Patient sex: M
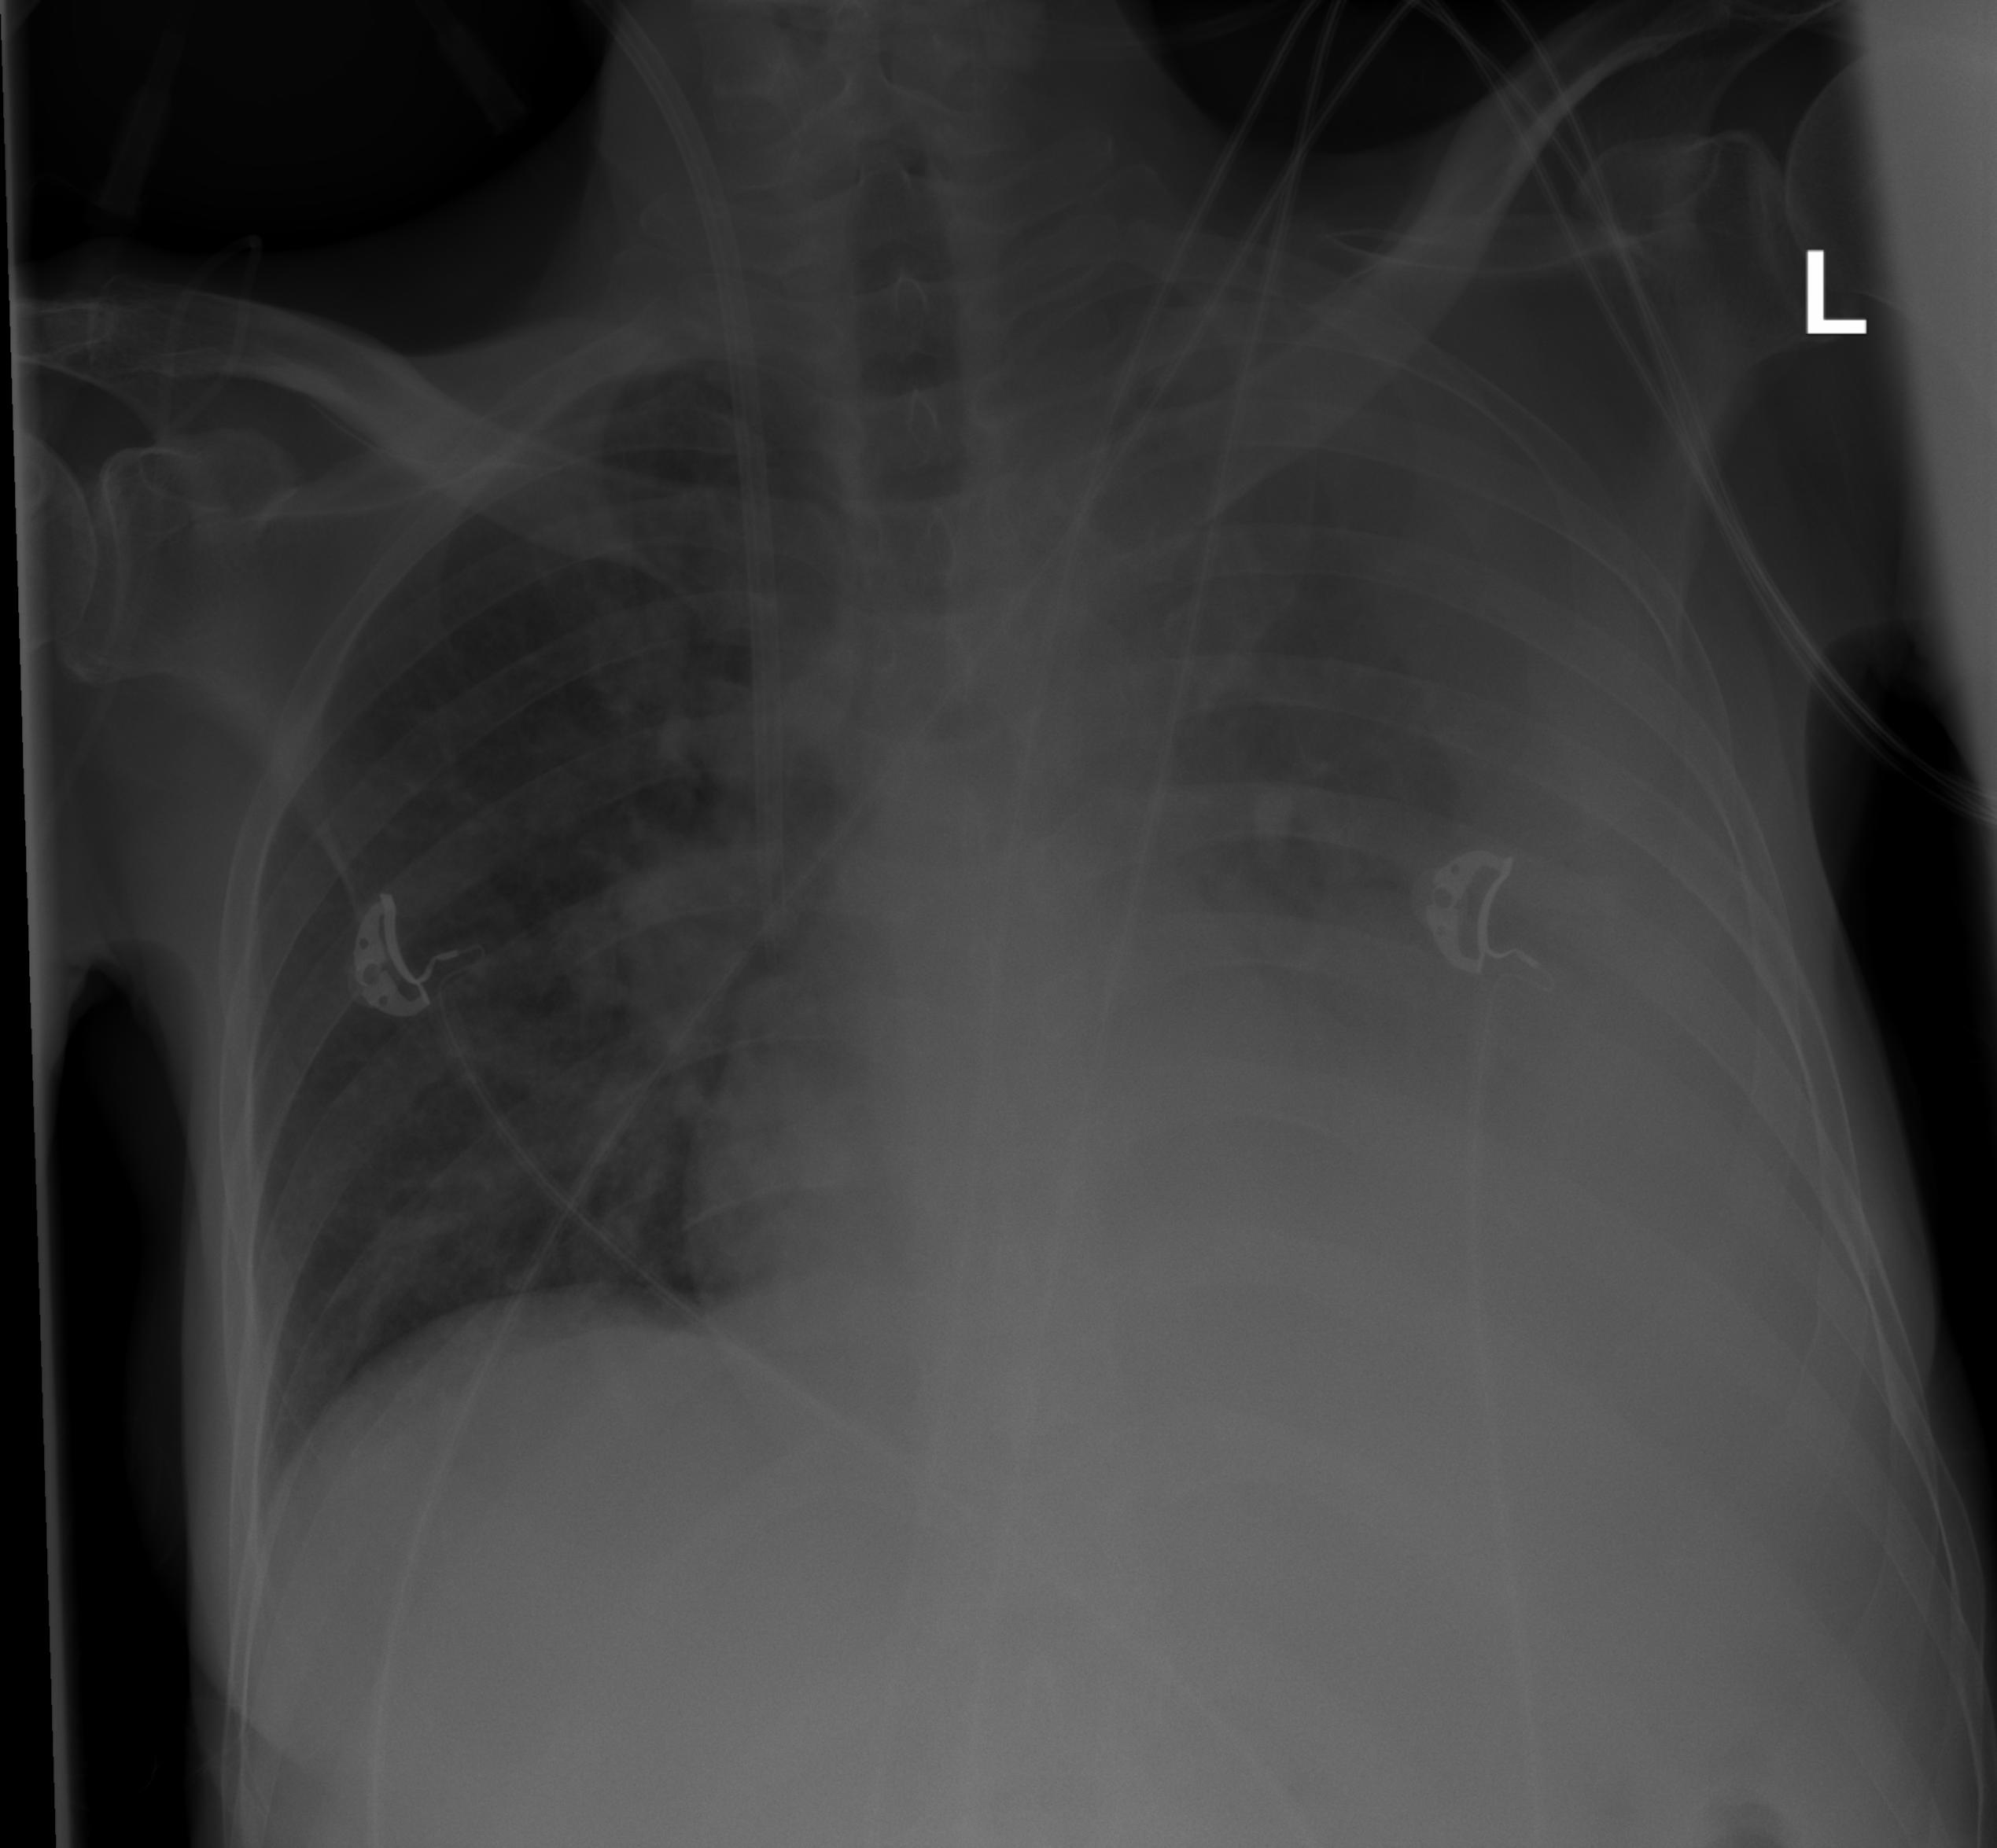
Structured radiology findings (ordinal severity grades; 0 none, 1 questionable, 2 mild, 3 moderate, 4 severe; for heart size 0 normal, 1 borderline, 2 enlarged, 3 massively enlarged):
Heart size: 0
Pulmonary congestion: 1
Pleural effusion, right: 0
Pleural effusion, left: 4
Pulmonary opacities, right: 0
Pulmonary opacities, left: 0
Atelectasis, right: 0
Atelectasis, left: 3